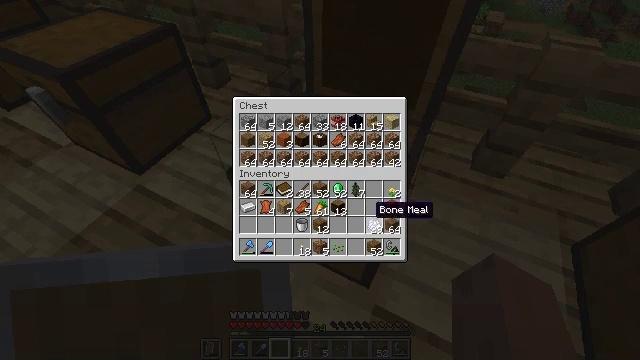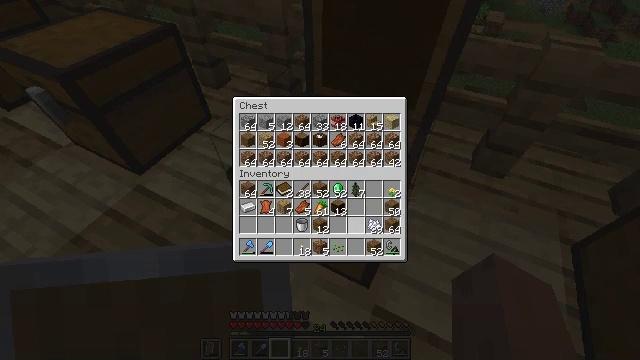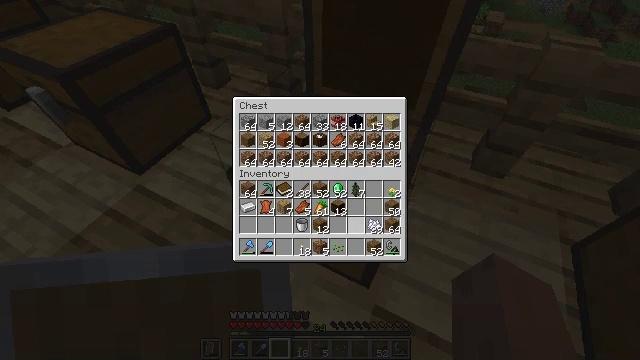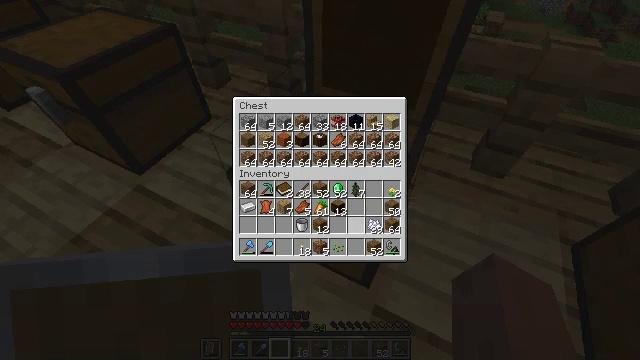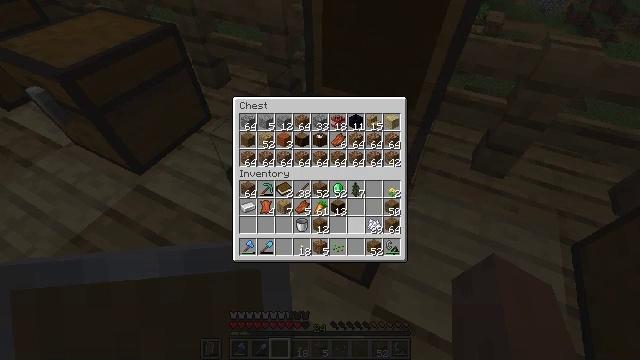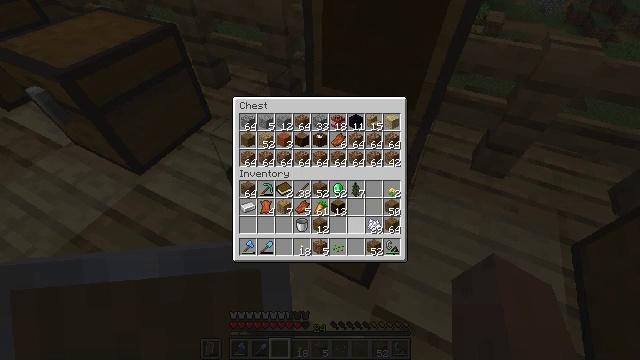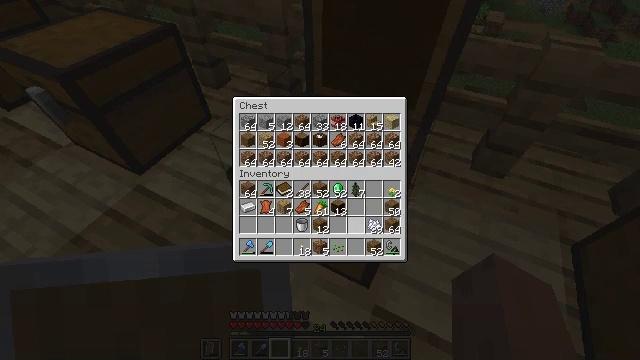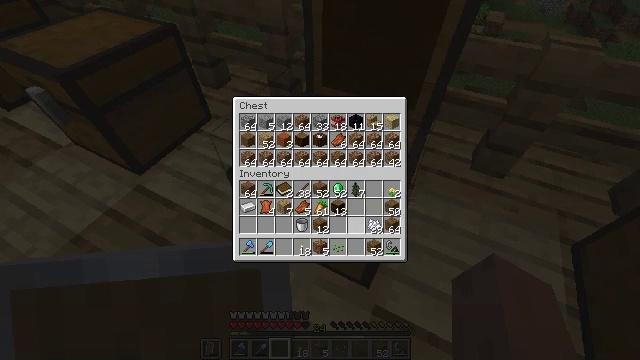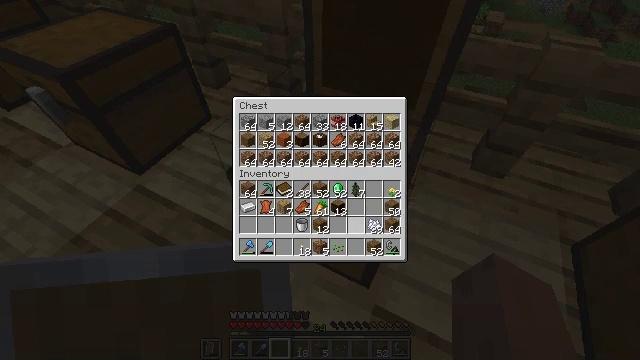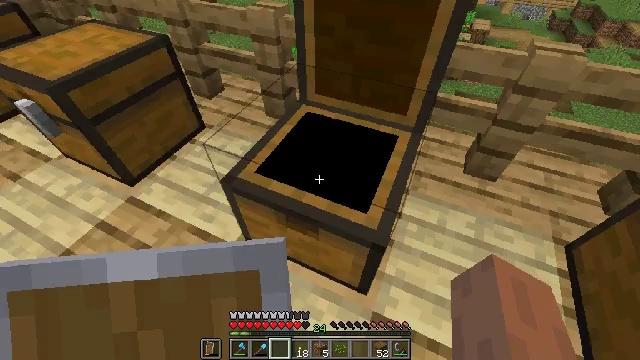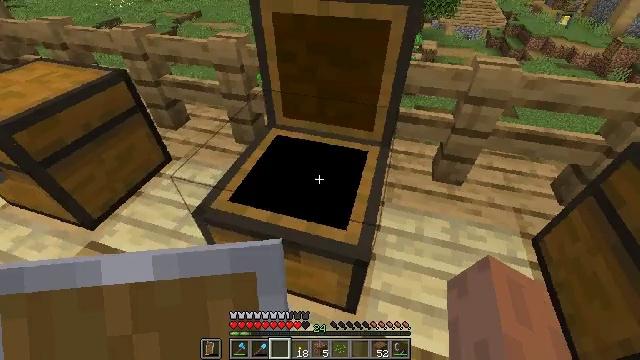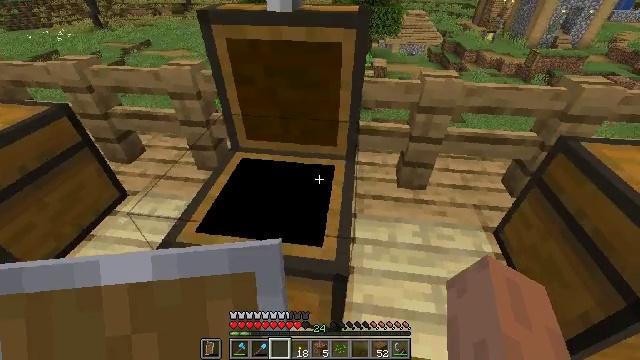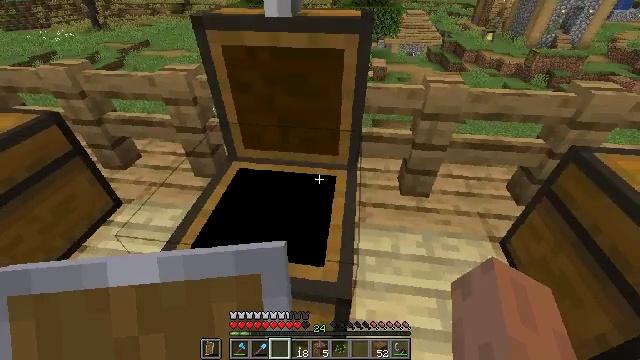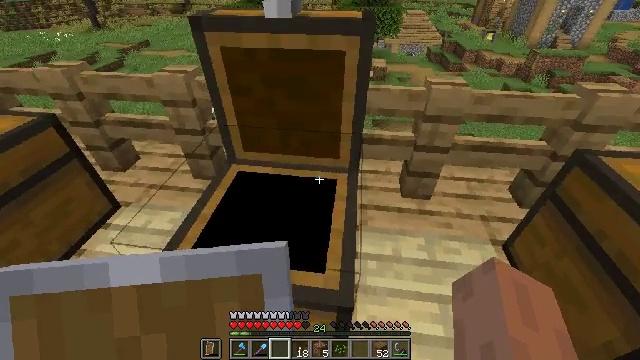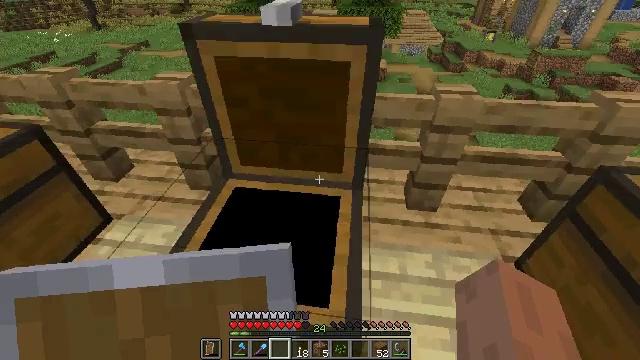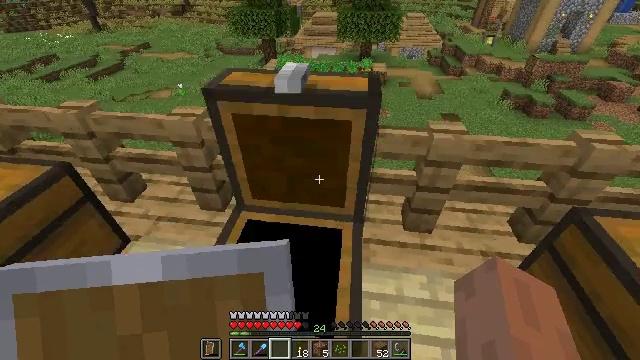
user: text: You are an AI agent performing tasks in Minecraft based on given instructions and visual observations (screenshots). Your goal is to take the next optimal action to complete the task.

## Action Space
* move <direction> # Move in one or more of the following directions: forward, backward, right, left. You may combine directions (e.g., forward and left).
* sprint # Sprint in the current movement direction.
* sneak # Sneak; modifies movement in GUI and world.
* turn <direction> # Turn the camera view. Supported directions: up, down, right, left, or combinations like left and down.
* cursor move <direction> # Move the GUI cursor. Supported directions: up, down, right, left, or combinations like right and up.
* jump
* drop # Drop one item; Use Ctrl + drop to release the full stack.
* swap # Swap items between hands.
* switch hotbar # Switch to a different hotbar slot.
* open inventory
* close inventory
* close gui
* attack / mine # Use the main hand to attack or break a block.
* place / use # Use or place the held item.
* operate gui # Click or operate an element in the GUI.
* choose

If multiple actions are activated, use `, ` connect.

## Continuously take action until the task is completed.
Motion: motion action
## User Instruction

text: Remove a dirt block from the inventory.
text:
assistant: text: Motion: sneak
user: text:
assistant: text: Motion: no_op
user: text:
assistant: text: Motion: no_op
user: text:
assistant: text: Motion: sneak
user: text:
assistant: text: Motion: sneak
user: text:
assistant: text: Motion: sneak
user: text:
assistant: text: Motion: sneak
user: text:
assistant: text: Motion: no_op
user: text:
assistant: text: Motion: cursor move right and up
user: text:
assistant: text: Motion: turn right and up, close gui
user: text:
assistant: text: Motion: turn right and up
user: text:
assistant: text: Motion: move forward
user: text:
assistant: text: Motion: move forward
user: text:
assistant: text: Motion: move forward
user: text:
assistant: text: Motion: move forward, jump
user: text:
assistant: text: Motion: move forward, jump
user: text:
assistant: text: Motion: move forward, jump
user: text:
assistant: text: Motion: move forward, jump
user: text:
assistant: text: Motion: move forward
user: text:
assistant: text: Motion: move forward, turn up
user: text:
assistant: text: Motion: move forward, turn up
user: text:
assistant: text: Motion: move forward, turn up
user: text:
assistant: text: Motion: move forward, turn up
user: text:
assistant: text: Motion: move forward, turn up
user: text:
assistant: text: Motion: turn right and up
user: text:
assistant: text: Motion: turn up
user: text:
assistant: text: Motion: turn up
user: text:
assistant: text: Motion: turn up, open inventory
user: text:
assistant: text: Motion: open inventory
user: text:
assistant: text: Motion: cursor move right